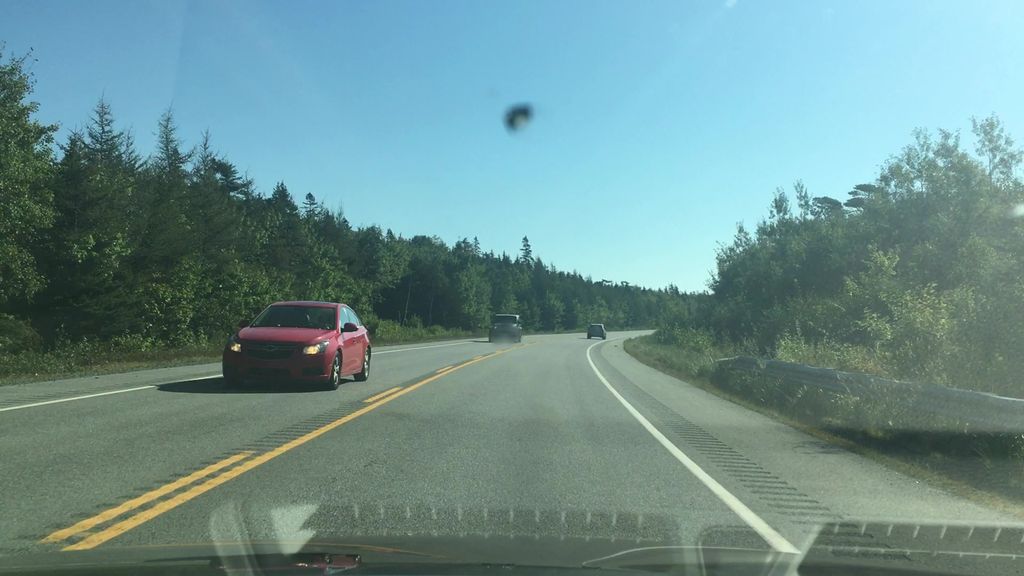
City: halifax